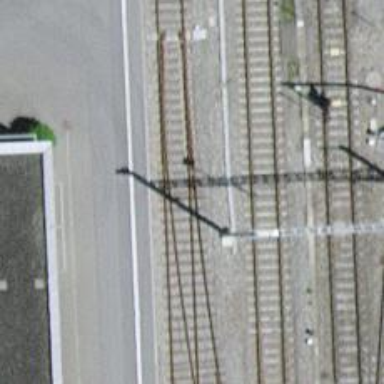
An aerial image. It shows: Railway switch.